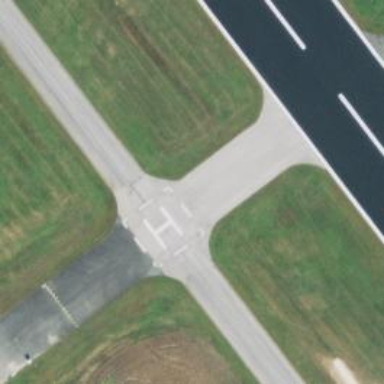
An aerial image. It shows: Asphalt taxiway in the airport.